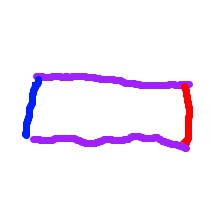
Shape: rectangle